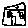
Label: house